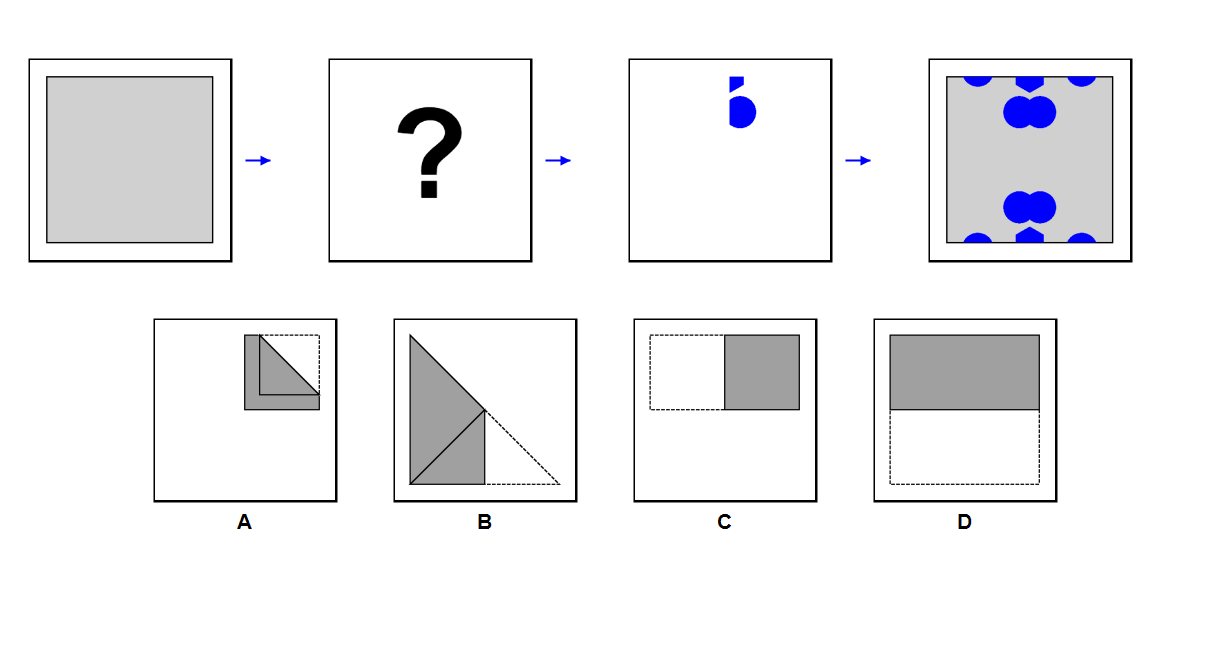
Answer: B